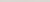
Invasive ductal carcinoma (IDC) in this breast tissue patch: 0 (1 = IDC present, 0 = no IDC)